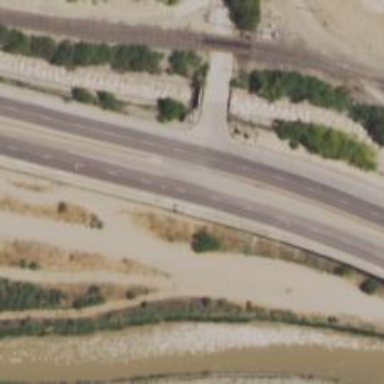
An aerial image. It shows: Primary link highway.